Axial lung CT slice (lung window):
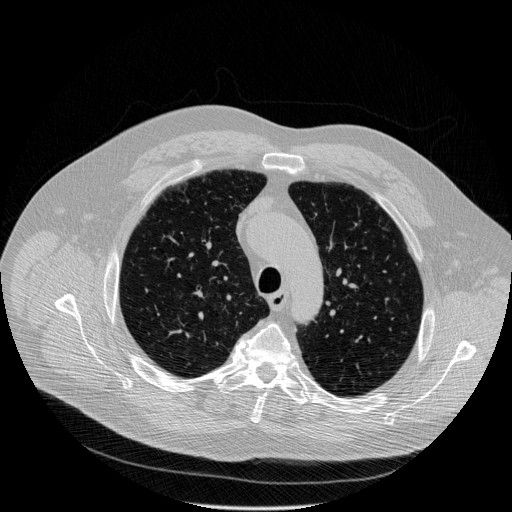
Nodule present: no